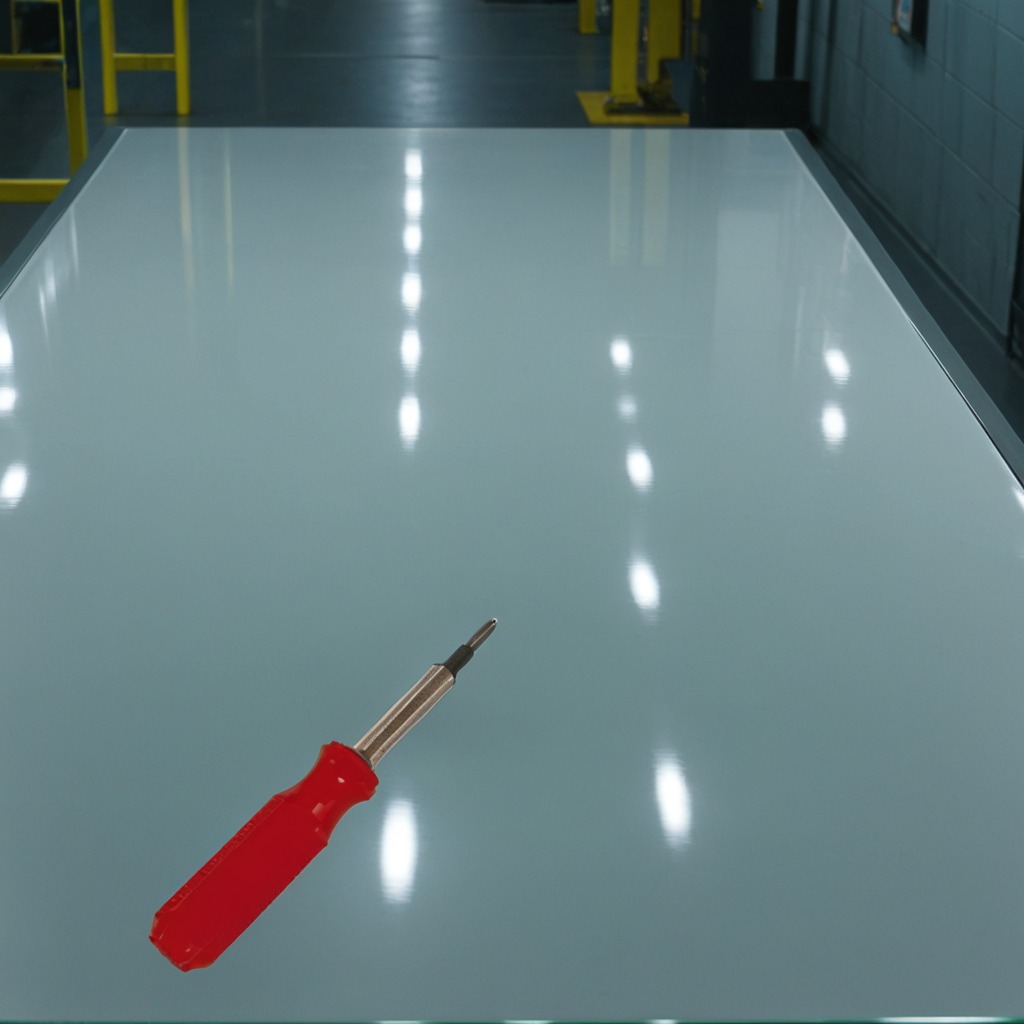
A screwdriver lies on a table in a ship maintenance bay.